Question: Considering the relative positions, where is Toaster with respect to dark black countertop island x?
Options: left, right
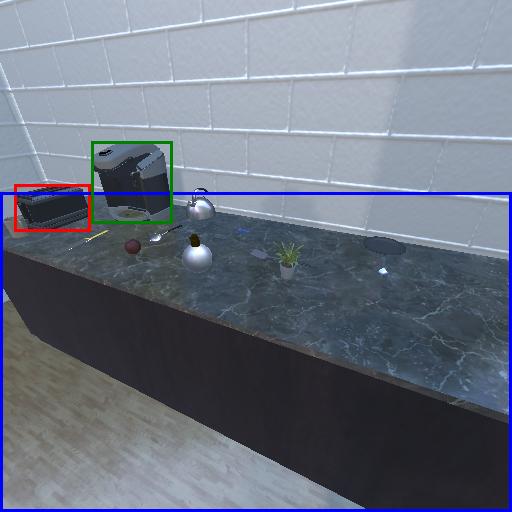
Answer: left